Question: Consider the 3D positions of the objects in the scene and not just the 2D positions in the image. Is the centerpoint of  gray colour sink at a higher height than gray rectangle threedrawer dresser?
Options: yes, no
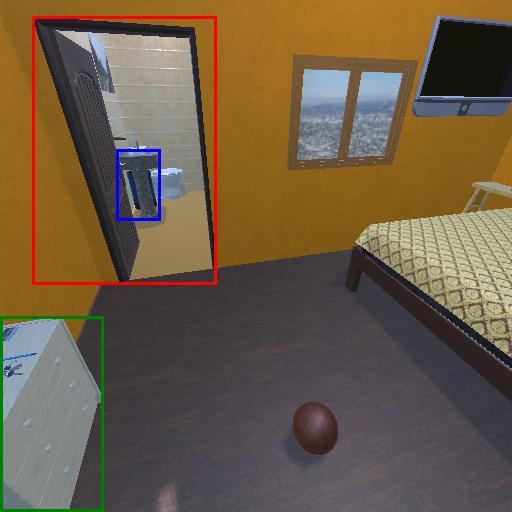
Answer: yes